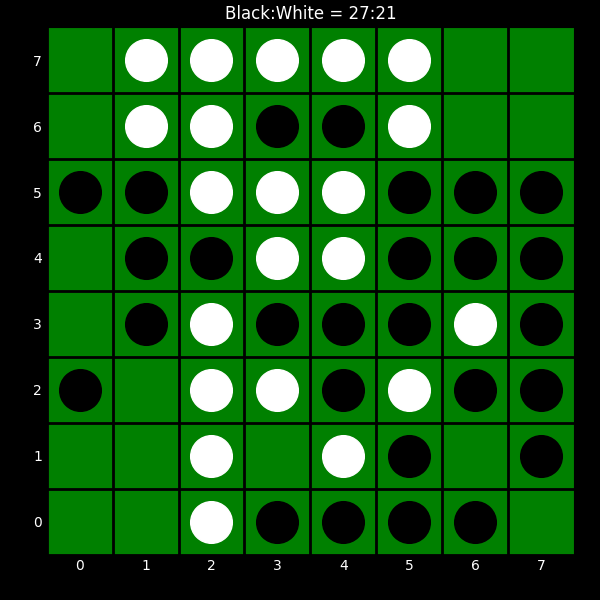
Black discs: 27
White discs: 21